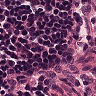
Metastatic tissue present: no